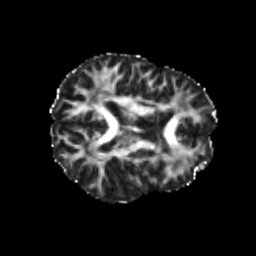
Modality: FA
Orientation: axial
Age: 21
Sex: male
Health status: healthy
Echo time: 0.074 s